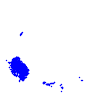
Particle: electron